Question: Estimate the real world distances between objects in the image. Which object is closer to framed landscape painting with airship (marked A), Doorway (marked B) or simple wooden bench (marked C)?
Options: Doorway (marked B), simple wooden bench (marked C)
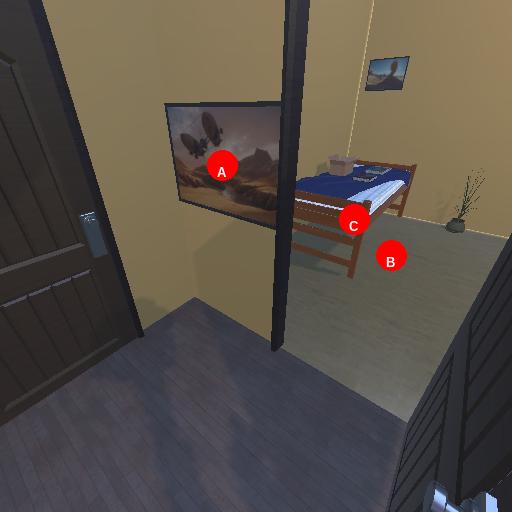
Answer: Doorway (marked B)